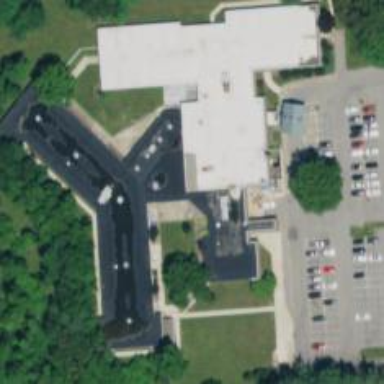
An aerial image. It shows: Nursing home.